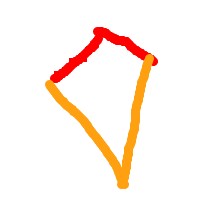
Shape: kite